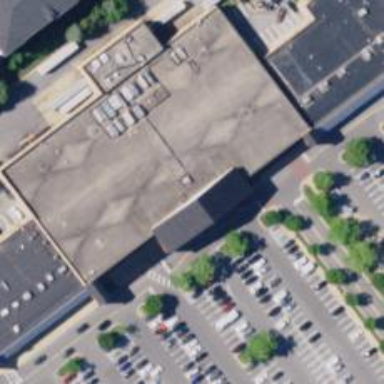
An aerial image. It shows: Supermarket.